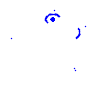
Particle: electron